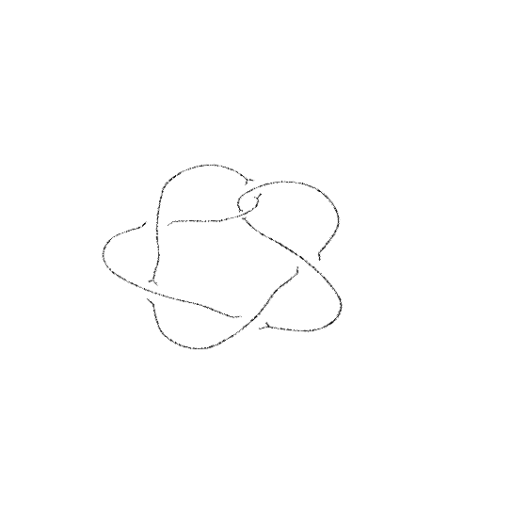
Crossing number: 6